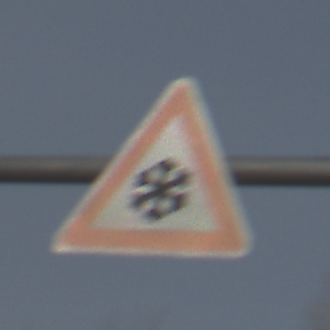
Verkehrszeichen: SchneeOderEisglaette
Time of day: MorningAfternoon
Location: Outdoor (Nature)
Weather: PartlyCloudy
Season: NotSpecified
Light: Natural